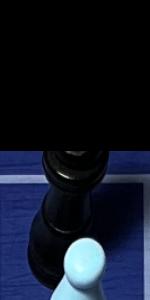
Label: King_Black